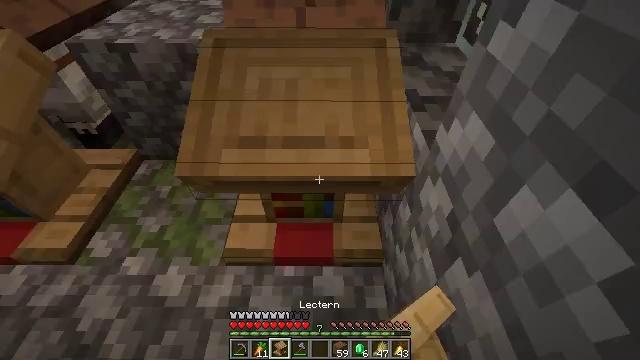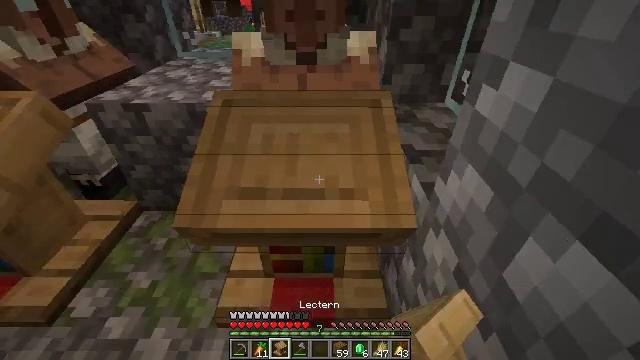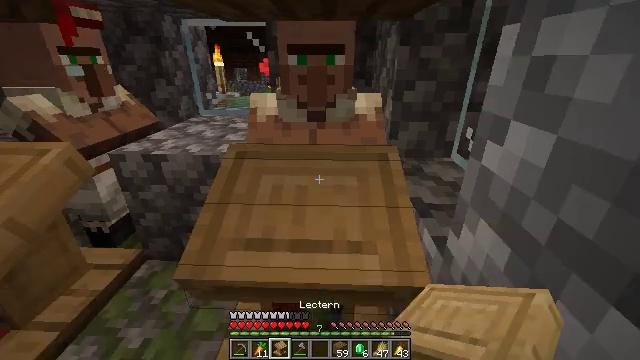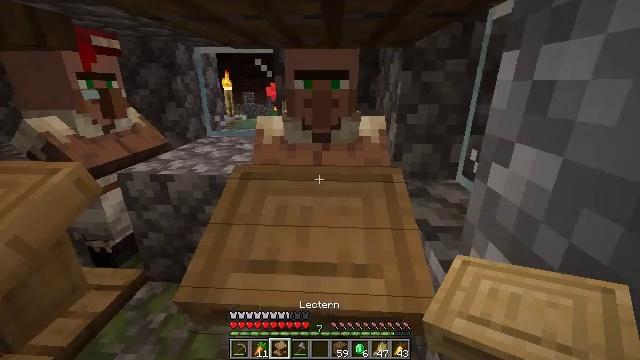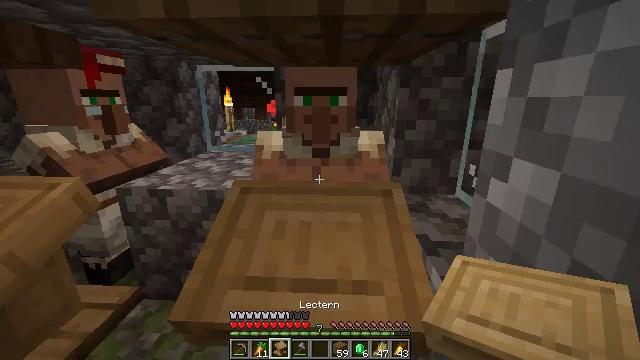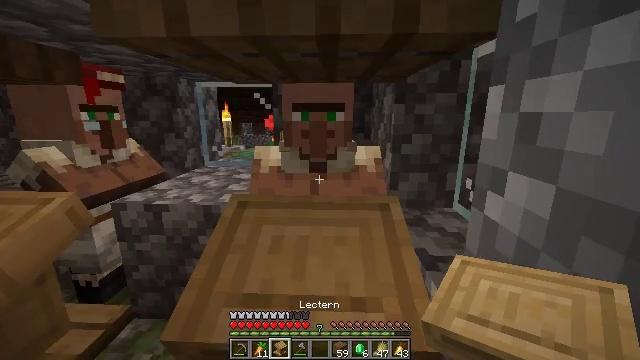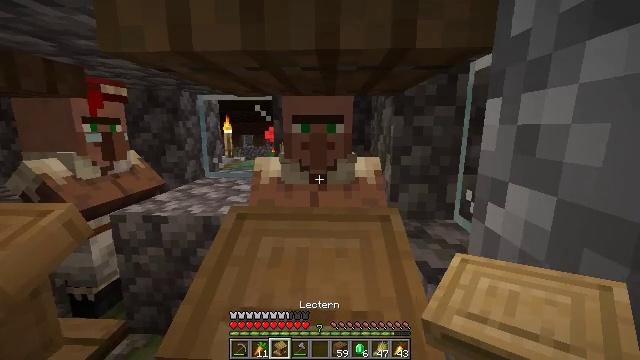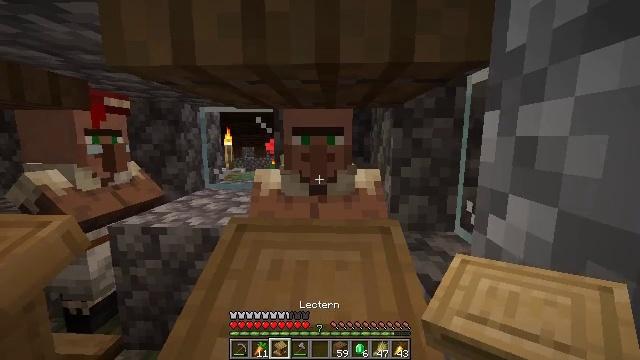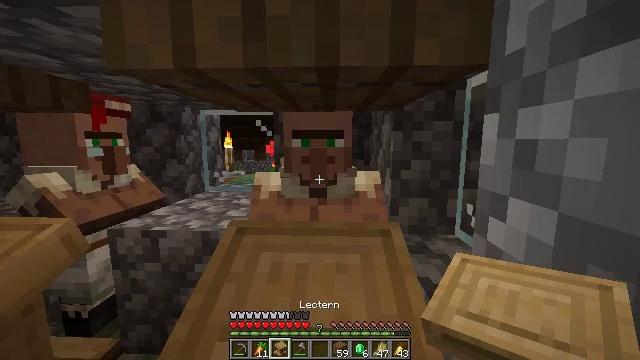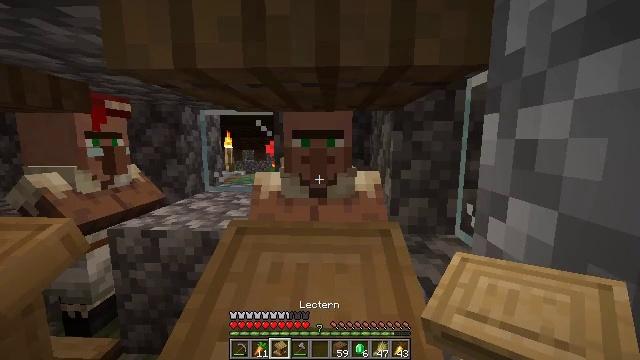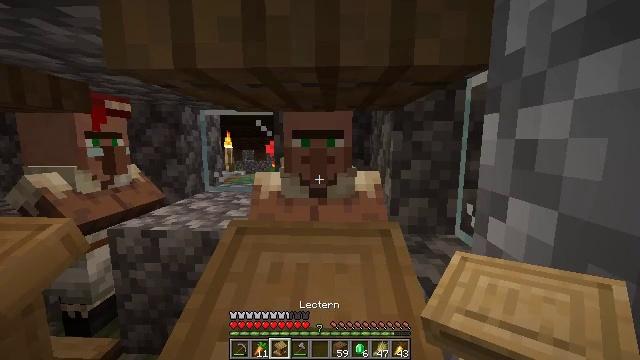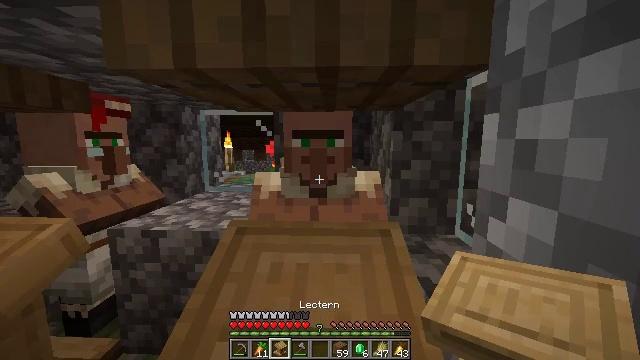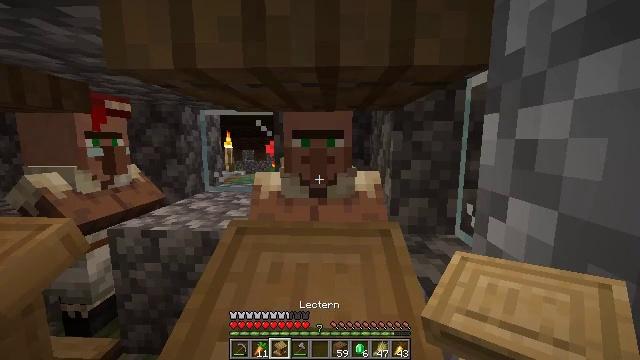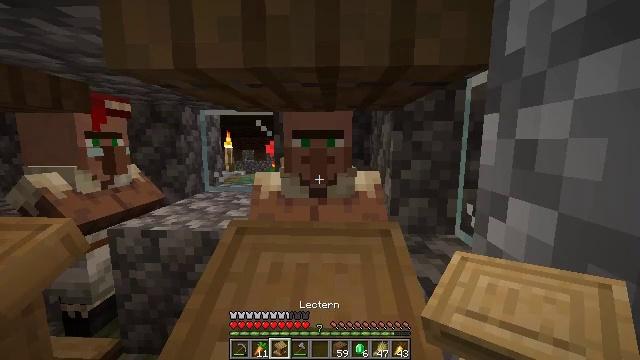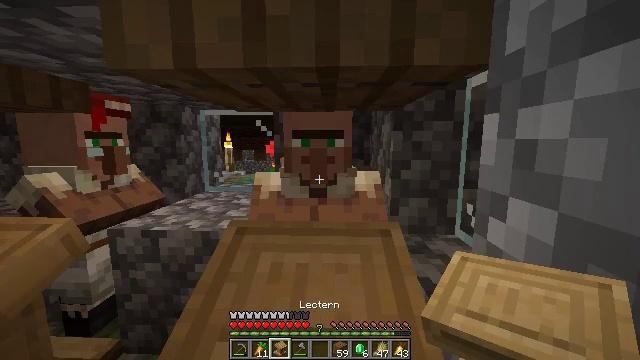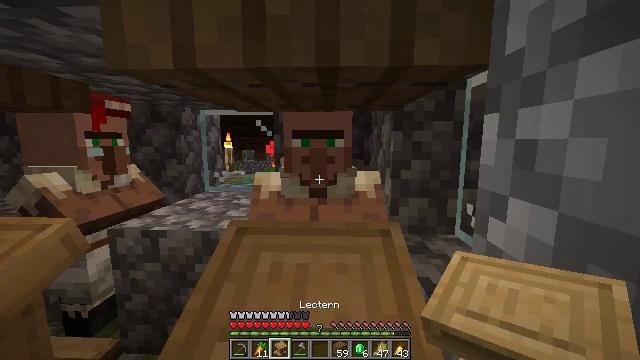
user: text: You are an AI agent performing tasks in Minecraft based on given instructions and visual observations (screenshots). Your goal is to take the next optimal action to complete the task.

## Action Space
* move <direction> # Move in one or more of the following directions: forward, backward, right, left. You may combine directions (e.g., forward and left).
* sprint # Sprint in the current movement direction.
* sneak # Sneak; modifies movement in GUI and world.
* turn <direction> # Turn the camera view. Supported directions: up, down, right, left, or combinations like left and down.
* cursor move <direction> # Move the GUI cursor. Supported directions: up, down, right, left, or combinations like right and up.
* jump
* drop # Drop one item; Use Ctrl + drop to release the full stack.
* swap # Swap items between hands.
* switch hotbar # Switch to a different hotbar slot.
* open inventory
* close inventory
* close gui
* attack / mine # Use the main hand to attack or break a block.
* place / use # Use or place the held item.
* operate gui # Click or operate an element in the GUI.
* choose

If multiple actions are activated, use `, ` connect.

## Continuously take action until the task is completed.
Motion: motion action
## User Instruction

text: Left-click to mine the lectern.
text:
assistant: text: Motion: turn up
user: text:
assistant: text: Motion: turn left and up
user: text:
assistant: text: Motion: turn left and up
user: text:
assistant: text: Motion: turn up
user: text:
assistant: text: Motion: turn up
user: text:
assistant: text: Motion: turn up
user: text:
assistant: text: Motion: turn up
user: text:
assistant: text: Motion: no_op
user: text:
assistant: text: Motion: no_op
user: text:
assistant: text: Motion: no_op
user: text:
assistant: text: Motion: no_op
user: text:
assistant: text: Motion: no_op
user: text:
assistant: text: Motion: no_op
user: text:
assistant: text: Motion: no_op
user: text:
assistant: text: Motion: no_op
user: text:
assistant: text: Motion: no_op
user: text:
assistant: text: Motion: no_op
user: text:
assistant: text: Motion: no_op
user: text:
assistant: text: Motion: no_op
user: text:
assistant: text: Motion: no_op
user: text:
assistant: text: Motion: no_op
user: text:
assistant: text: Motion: no_op
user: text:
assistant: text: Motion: no_op
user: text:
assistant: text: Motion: no_op
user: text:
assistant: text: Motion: no_op
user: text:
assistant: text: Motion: no_op
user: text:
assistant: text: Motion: no_op
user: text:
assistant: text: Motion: no_op
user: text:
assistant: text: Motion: use / place
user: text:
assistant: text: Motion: use / place